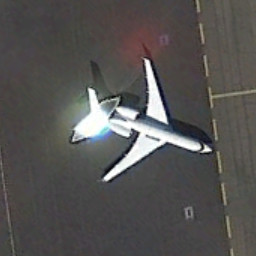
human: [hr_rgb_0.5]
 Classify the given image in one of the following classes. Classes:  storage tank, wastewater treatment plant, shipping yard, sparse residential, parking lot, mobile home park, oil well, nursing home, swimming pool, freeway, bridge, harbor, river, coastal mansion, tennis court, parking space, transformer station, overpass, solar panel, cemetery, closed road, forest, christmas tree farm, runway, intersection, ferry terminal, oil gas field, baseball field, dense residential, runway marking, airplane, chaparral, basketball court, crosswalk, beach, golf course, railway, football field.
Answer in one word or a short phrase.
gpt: airplane